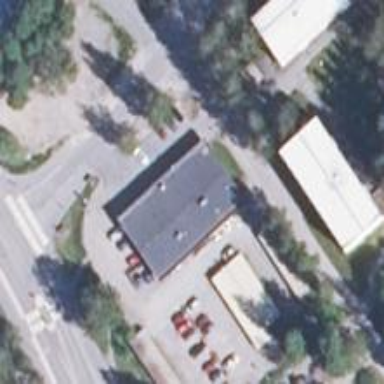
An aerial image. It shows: Convenience shop.